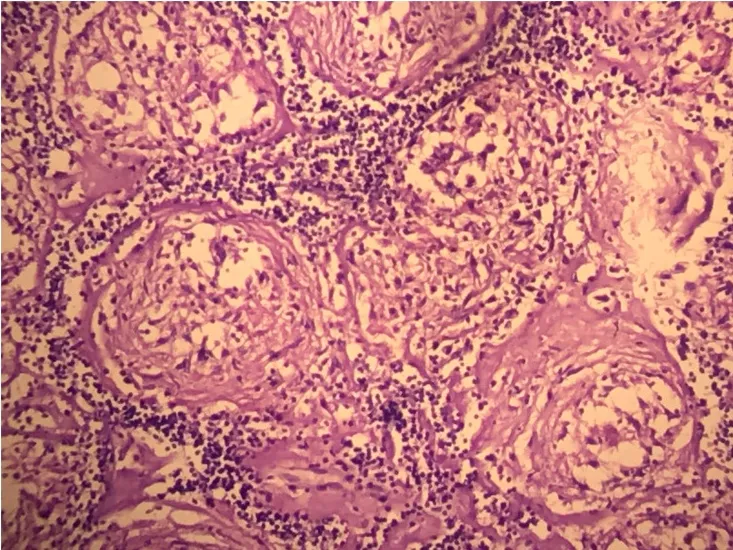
Lung biopsy showing large non- caseating granulomas with tightly packed central area composed of epithelioid cells, multinucleated giant cells and T- lymphocytes.
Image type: pathology (h&e)